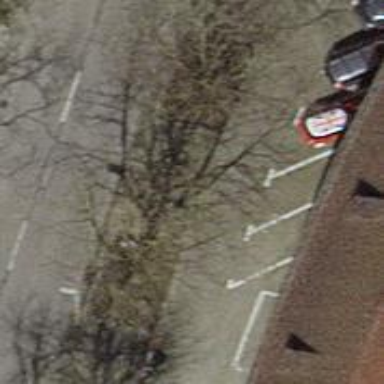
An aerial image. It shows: Bicycle parking area with stands available.